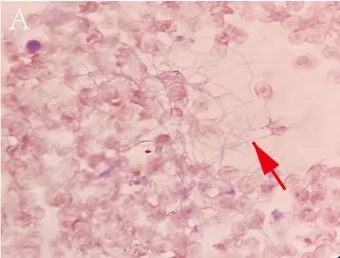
Direct blood culture smear by Wright-giemsa staining (x1,000).
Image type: pathology (giemsa)